Milling tool wear sample.
Tool blade image: 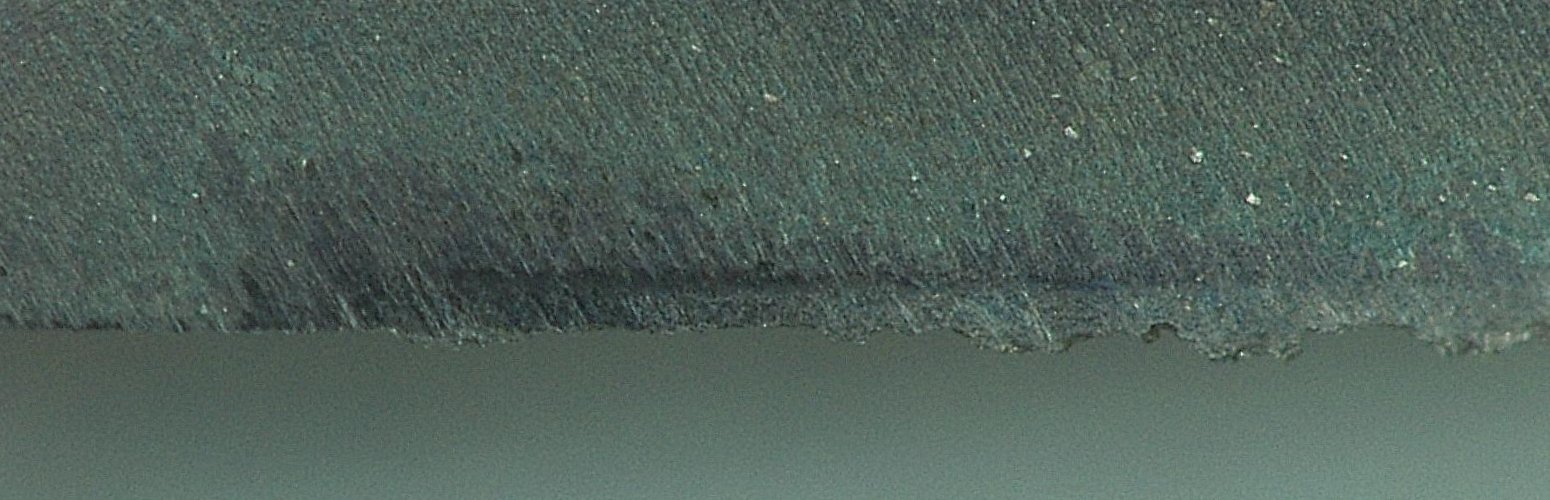
Chip image: 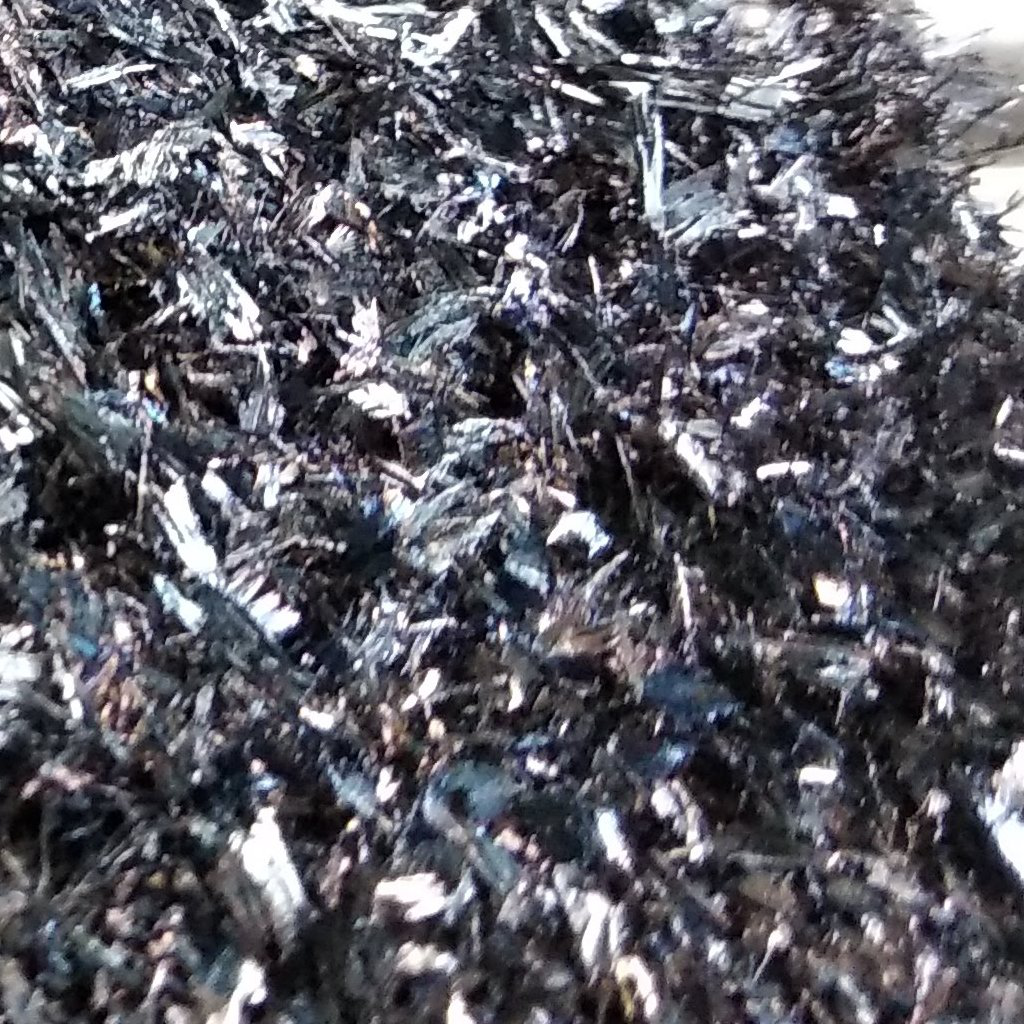
Workpiece image: 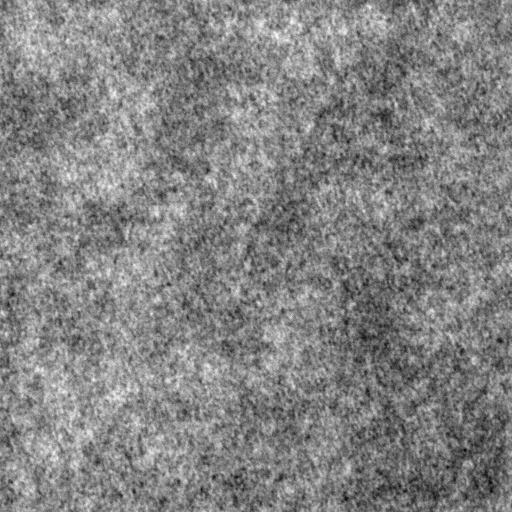
Tool wear state: dulled
Gaps: 18.53
Flank wear: 173.89
Overhang: 38.71
Force-signal Mel-spectrograms (X, Y, Z axes): 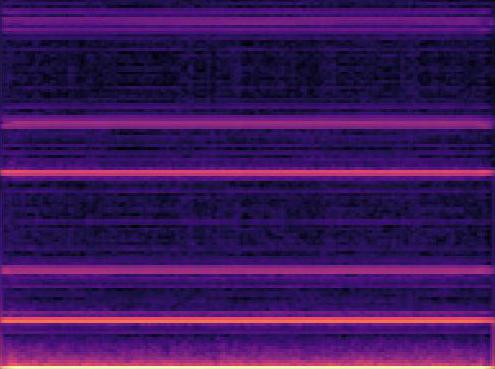 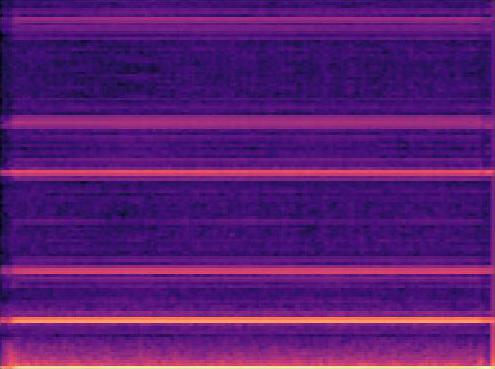 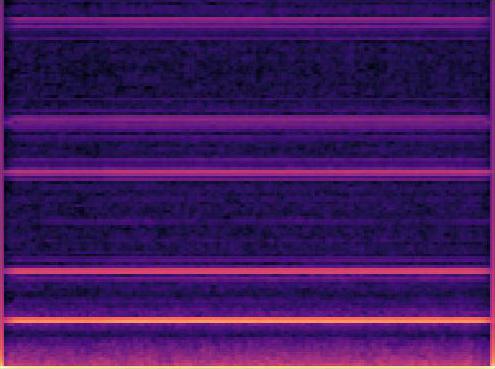
Force-signal scalograms (X, Y, Z axes): 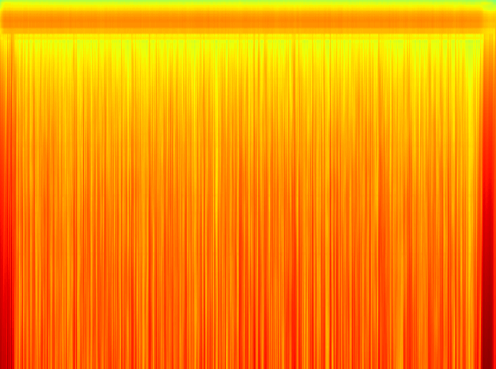 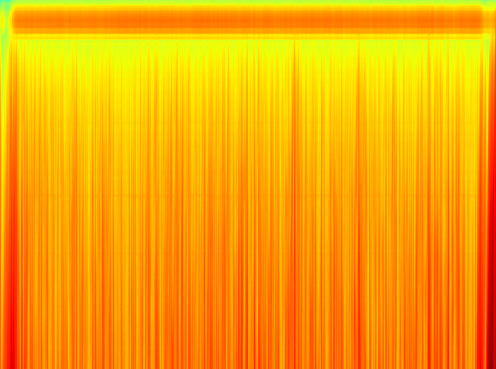 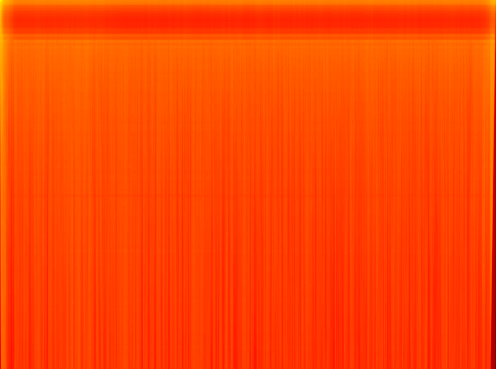
Force phase: accelerated_severe_wear